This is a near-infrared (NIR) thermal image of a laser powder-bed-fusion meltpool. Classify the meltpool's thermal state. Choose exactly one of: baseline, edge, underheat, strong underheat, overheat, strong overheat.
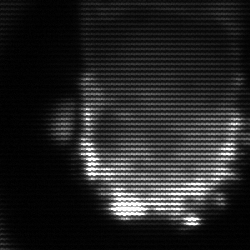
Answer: baseline